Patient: sex M, age 65
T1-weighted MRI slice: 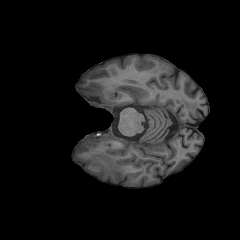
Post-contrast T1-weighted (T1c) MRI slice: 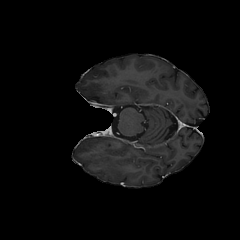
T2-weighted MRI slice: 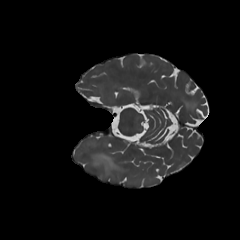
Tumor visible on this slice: yes
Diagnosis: Astrocytoma, IDH-mutant
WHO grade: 2